Question: I am using 'GridView'. I needed to disable click on few 'itemTemplate'. I have a property 'IsClickable' set to false and I want to read this property inside ItemTemplate click event handler.
'''
void ItemView_ItemClick(object sender, ItemClickEventArgs e)
{
var isClickable = e.ClickedItem;
}
'''
This e.ClickedItem shows as follows when I debug:

See in the image, 'IsClickable: false'. Is there a way to check this property and do 'return false;' inside my click event?
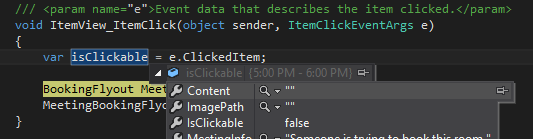
Answer: You must cast the 'ClickedItem' object to its specific type, something like this:
'''
void ItemView_ItemClick(object sender, ItemClickEventArgs e)
{
var isClickable = ((MyItemType)e).ClickedItem;
//...
}
'''
Where 'MyItemType' is the type of the clicked control (or a base class / interface of theirs that has an '.IsClickable' property).
If you set a watch on the 'e.ClickedItem' object, you will see its type in the Watch panel during debugging.
Edit:
You can't quite do 'return false;' in the event handler, since its return type is void.